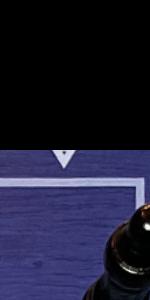
Label: Empty